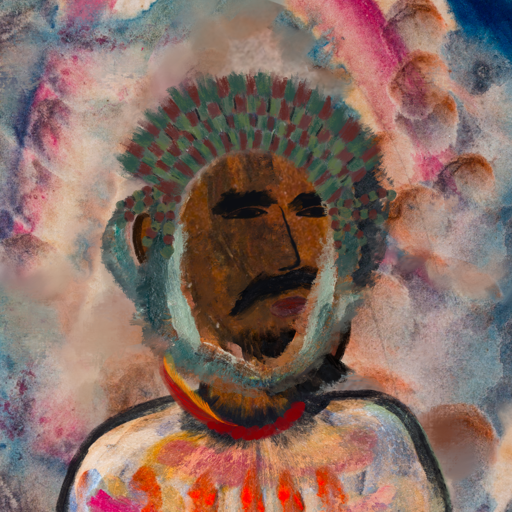
Background: Rupkatha, Head And Neck Side: Mosgoul, Face Side: Mosgoul, Bust: Childish, Hair Side: Boggyland, Head Accessory: After_Raid_Crown, Second Necklace: Blank, Necklace: Pipe, Baby: Blank